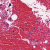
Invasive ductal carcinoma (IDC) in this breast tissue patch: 0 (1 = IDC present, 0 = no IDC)